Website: apple
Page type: customer-info-address
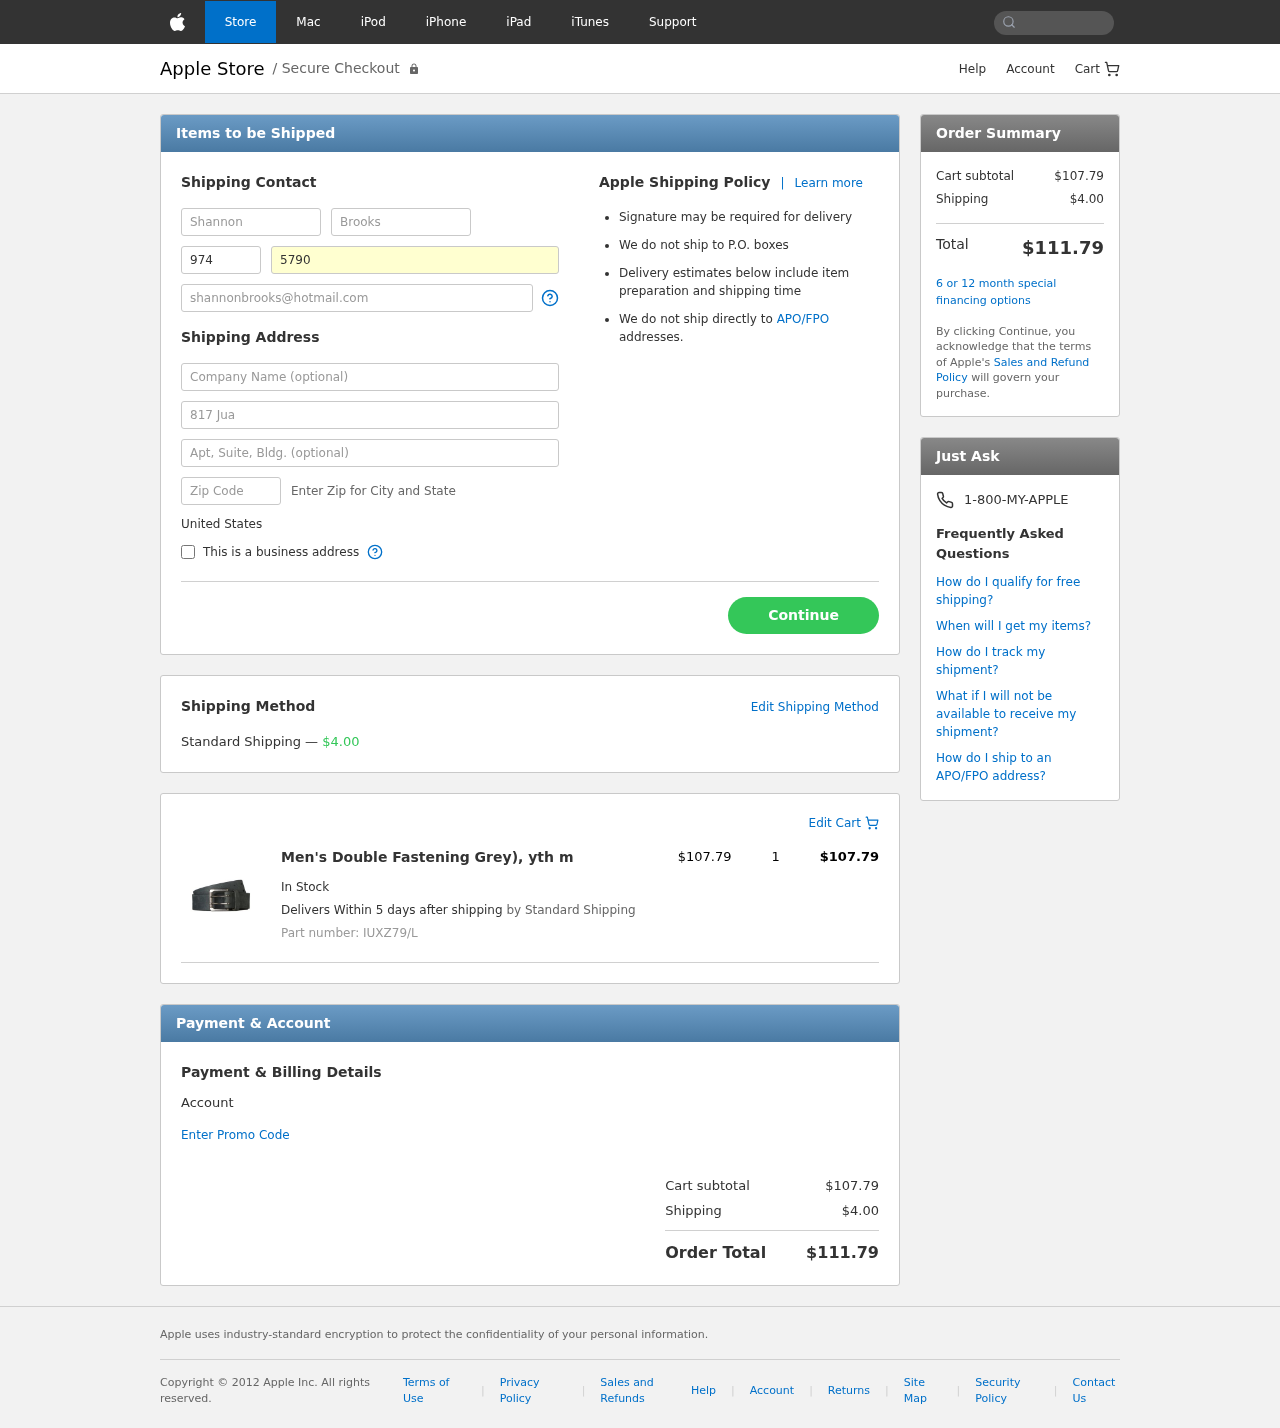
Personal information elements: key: PII_COUNTRY
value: United States
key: PII_FIRSTNAME
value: Shannon
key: PII_LASTNAME
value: Brooks
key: PII_PHONE_AREA
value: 974
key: PII_PHONE_LINE
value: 5790
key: PII_EMAIL
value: shannonbrooks@hotmail.com
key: PII_STREET
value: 817 Juan Stravenue
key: PII_POSTCODE
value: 51238
Product elements: key: PRODUCT1_NAME
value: Men's Double Fastening Grey), yth m
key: PRODUCT1_PRICE
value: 107.79
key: PRODUCT1_QUANTITY
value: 1
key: PRODUCT1_SKU
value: IUXZ79/L
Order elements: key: ORDER_SHIPPING_COST
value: $4.00
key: ORDER_ITEM_TOTAL
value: $107.79
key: ORDER_SUBTOTAL
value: $107.79
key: ORDER_TOTAL
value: $111.79